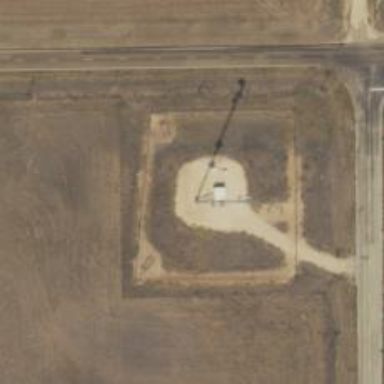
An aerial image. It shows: Man-made mast used for communication purposes.